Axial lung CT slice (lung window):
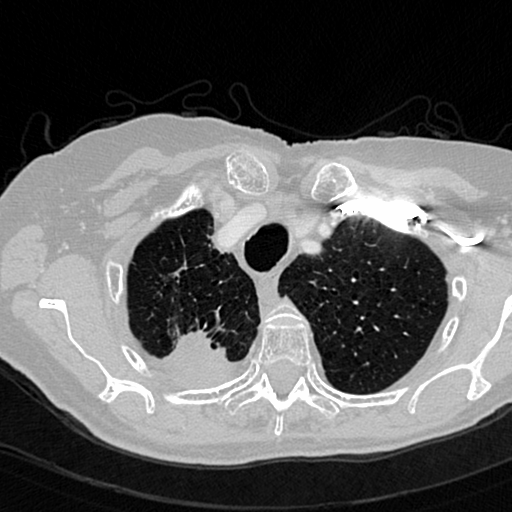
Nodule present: no